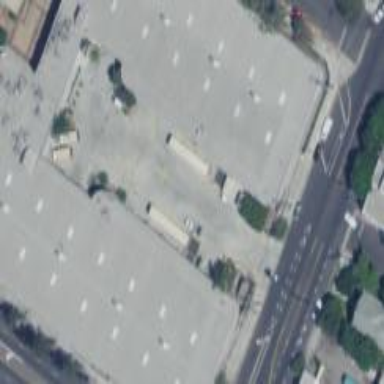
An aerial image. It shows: Warehouse.